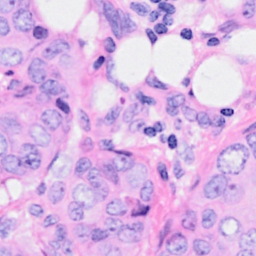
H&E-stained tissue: Breast